Question: I'm using 'Join(Lookupset)' to find unique group values which returns a sequence number. This is my function:
'''
Join(LookupSet(Fields!itemId.Value & Fields!UseByDate.Value & Fields!rackId.Value
, Fields!itemId.Value & Fields!UseByDate.Value & Fields!rackId.Value
, Fields!CustomerSeqNo.Value
, "PickingList"), ",")
'''
The problem is on some items there are multiple transactions. I want to remove the duplicates.
I found a blog <URL> but could not get SSRS Report Builder to reference Linq assembly. My issue is

How can I just show the unique values?
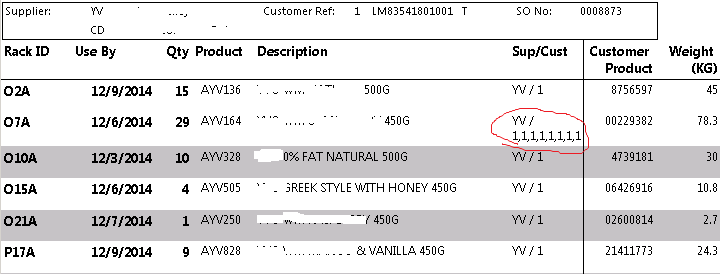
Answer: You don't need Linq, but you do still need custom code (in BIDS go to Report -> Report Properties -> Code)
You can put a RemoveDuplicates function in here, something like this:
'''
Public Shared Function RemoveDuplicates(m_Array As Object()) As String()
System.Array.Sort(m_Array)
Dim k As Integer = 0
For i As Integer = 0 To m_Array.Length - 1
If i > 0 AndAlso m_Array(i).Equals(m_Array(i - 1)) Then
Continue For
End If
m_Array(k) = m_Array(i)
k += 1
Next
Dim unique As <URL> {}
System.Array.Copy(m_Array, 0, unique, 0, k)
Return unique
End Function
'''
To use it in your Join:
'''
Join(Code.RemoveDuplicates(LookupSet(...)),",")
'''